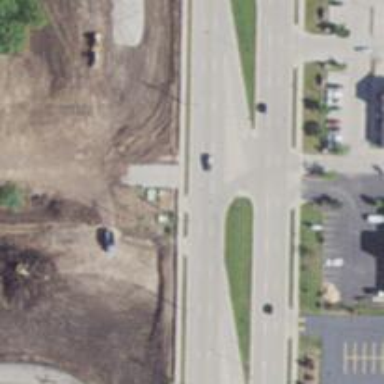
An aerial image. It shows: Asphalt road at the secondary link level.